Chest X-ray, AP view. Patient: 30 years old, sex M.
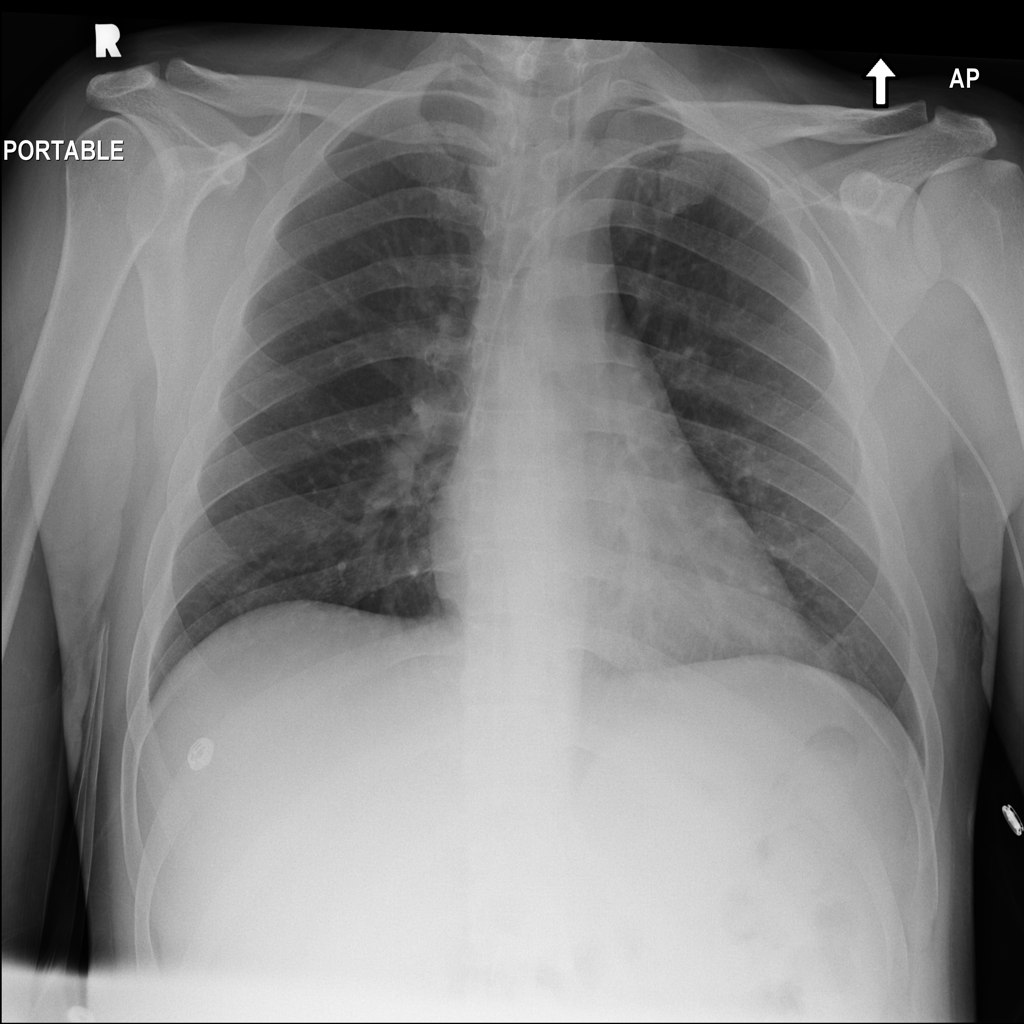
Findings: No Finding